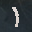
Label: 1